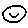
Label: smiley face